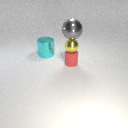
large gray metal sphere above small red rubber cylinder